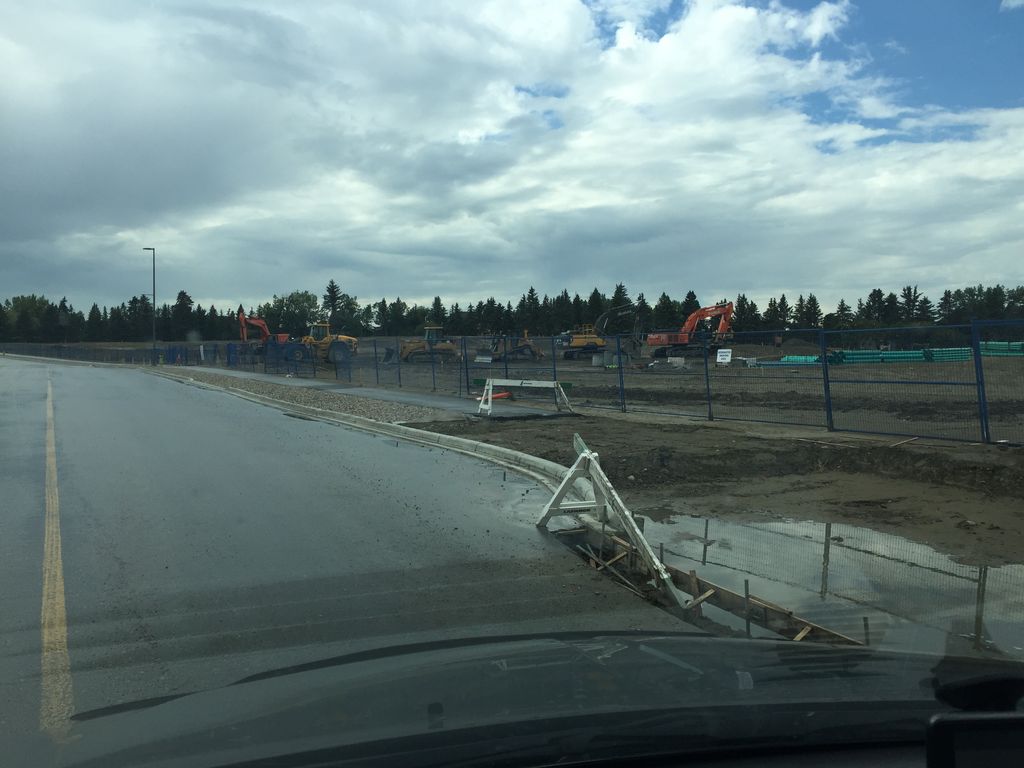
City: calgary